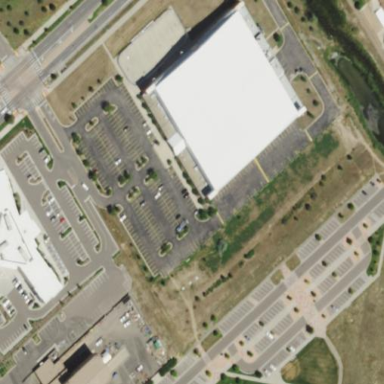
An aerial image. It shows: Public sports center with facilities for skating and hockey.